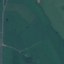
Land use / land cover: Pasture